Interaction volume radius: 5 \u00c5
Interaction volume height: 15 \u00c5
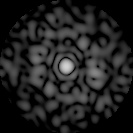
Disorder parameter: 0.84